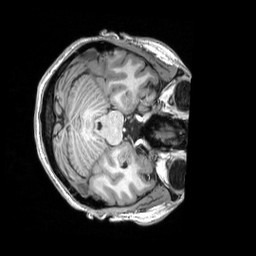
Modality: T1w
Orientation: axial
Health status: healthy
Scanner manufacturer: siemens
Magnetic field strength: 3 T
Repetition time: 2.53 s
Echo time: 0.00332 s